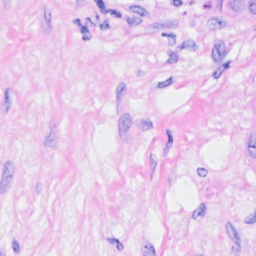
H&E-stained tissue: Breast